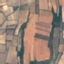
Land use / land cover class: PermanentCrop